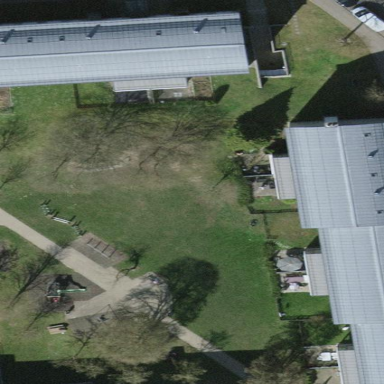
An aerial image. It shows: Playground area for leisure land.